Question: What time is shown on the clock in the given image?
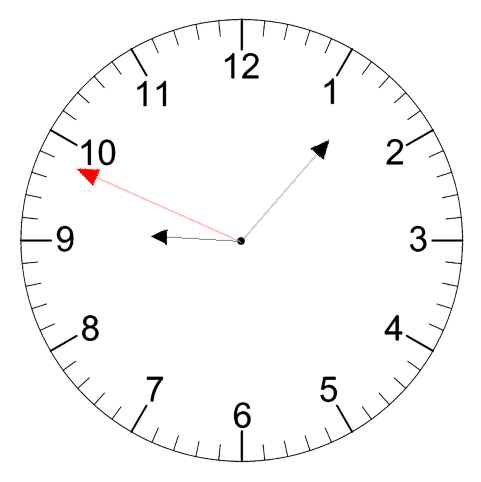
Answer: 09:06:49